Field crop: tomato
Growth stage: 1
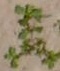
Species: portulaca